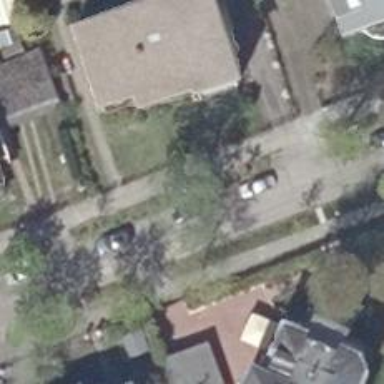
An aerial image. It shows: Avenue lined with deciduous broadleaved trees.